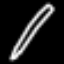
Label: pencil